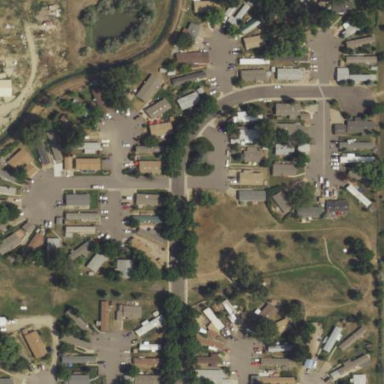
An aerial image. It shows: Residential area with mobile homes.